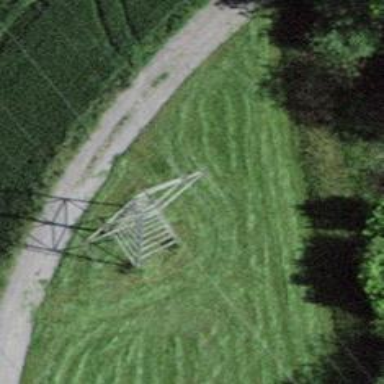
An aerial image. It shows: Power line in the image.